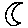
Label: moon